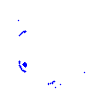
Particle: electron